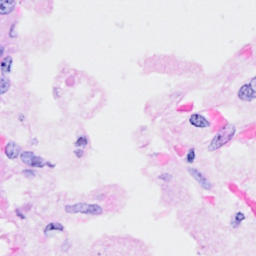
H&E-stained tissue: Breast